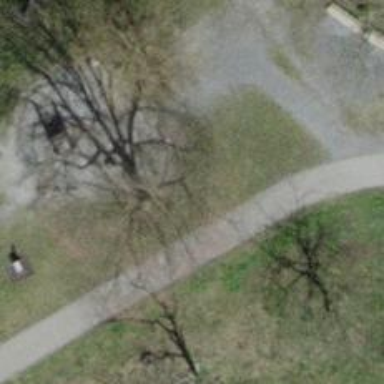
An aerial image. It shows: Broadleaved tree in park.